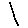
Label: line